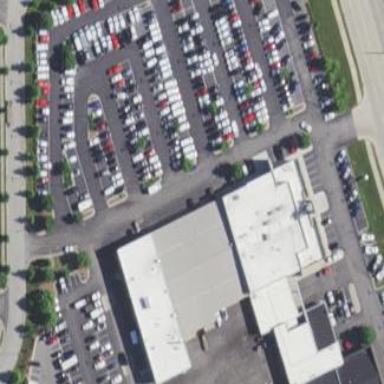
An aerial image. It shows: Car shop.